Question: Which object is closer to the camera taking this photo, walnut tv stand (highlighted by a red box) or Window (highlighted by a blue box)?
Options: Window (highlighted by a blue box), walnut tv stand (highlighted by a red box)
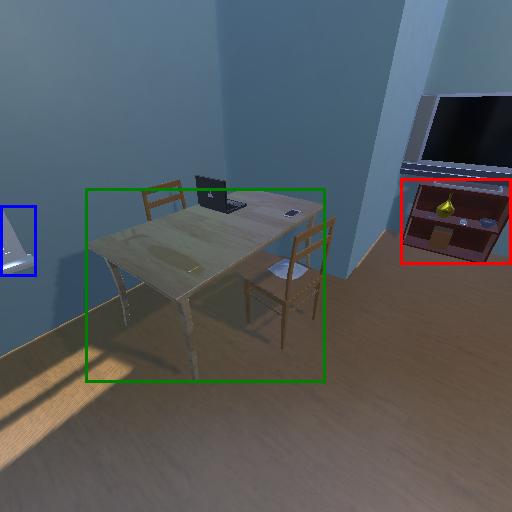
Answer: Window (highlighted by a blue box)